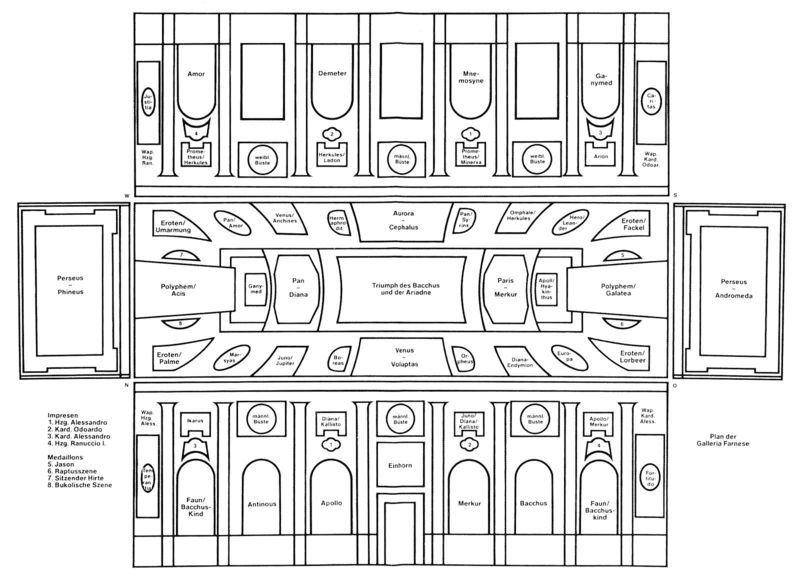
Titel: Deckenfresken der Galleria Farnese
Künstler: Annibale Carracci
Standort: Rom, Palazzo Farnese (EU - I - Latium)
Schlagwörter: familie, plan, aufstellung